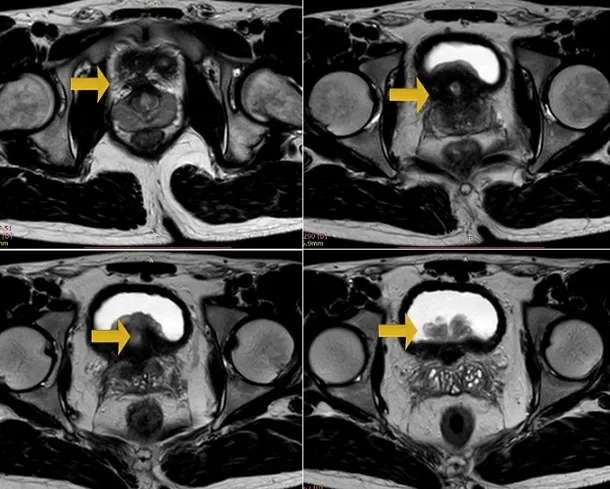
Axial T2 weighted sequence showed an enlarged prostate gland associated with a lobulated arising from the cystic floor.
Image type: radiology (mri)